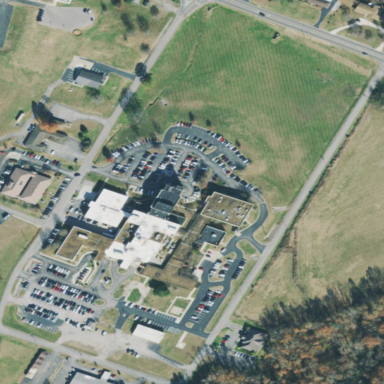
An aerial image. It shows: Hospital.